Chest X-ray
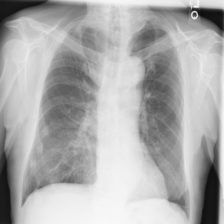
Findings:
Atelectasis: negative
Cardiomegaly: negative
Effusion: negative
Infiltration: negative
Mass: negative
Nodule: negative
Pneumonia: negative
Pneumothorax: negative
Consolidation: negative
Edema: negative
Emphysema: negative
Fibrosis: negative
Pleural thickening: negative
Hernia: negative